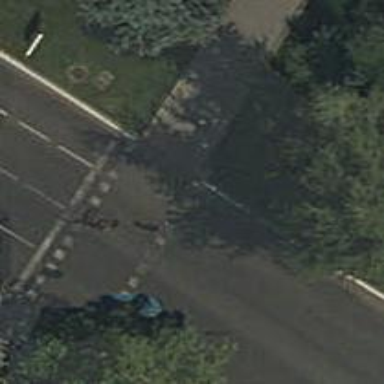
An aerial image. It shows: Zebra crossing with traffic signals. The crossing is marked by traffic lights.